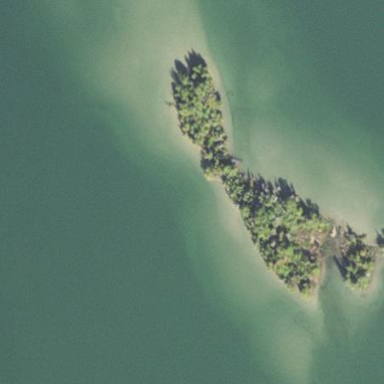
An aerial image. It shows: Islet.